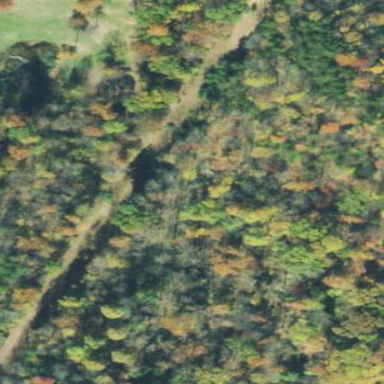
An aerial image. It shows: Serene woodland landscape.